Question:
'''
CREATE TABLE #TEMPTABLE
(
requestTime datetime2,
NoOfSessions integer
)
INSERT INTO #TEMPTABLE
select convert(nvarchar(16), TimeLog, 120) requestTime , COUNT(DISTINCT SessionId)As NoOfSessions
from LogData
group by convert(nvarchar(16), TimeLog, 120) order by requestTime;
select s1.requestTime
, (
select sum(NoOfSessions)
from #TEMPTABLE s2
where dateadd(minute, -15, s1.requestTime) < s2.requestTime
and s2.requestTime <= s1.requestTime
) as TotalNumberOfSessions
from #TEMPTABLE s1
DROP TABLE #TEMPTABLE
'''
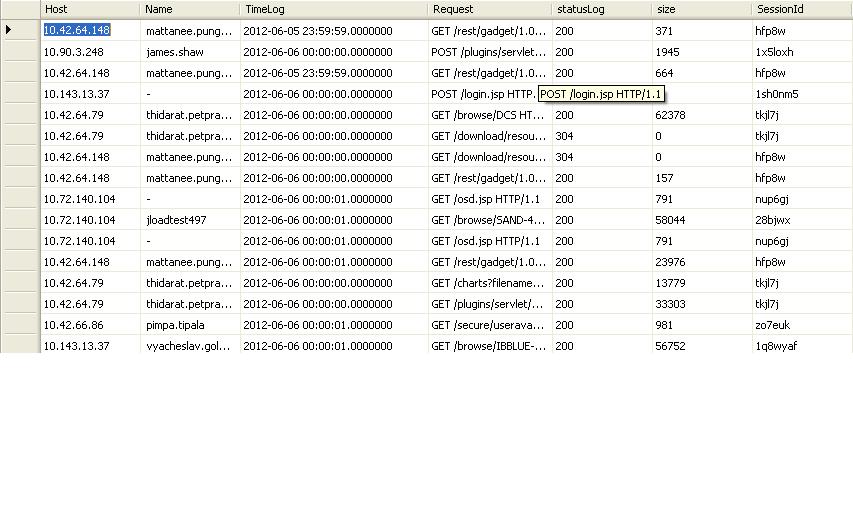
Answer: Try this and let me know. It might be some improvement for you.
I added a primary key on 'requestTime' in the temp table that can be used in the correlated sub query.
'''
create table #TEMPTABLE
(
requestTime smalldatetime primary key,
NoOfSessions integer
)
insert into #TEMPTABLE
select dateadd(minute, datediff(minute, 0, TimeLog), 0),
count(distinct SessionId)
from LogData
group by dateadd(minute, datediff(minute, 0, TimeLog), 0)
select s1.requestTime
, (
select sum(NoOfSessions)
from #TEMPTABLE s2
where dateadd(minute, -15, s1.requestTime) < s2.requestTime
and s2.requestTime <= s1.requestTime
) as TotalNumberOfSessions
from #TEMPTABLE s1
drop table #TEMPTABLE
'''